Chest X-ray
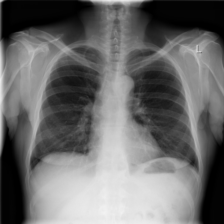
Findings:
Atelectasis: negative
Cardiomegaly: negative
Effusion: negative
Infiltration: negative
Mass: negative
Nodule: negative
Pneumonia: negative
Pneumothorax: negative
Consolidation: negative
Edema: negative
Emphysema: negative
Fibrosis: negative
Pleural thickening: negative
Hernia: negative